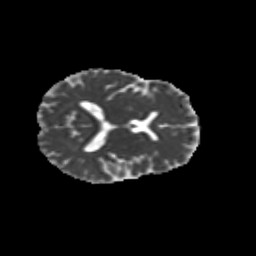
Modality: MD
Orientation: axial
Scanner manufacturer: siemens
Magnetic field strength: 3 T
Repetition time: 9.2 s
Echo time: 0.084 s